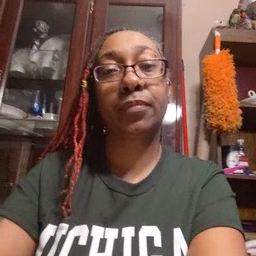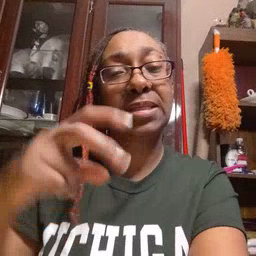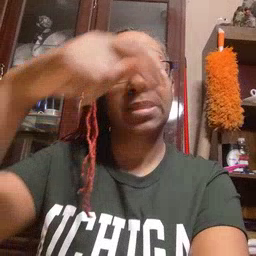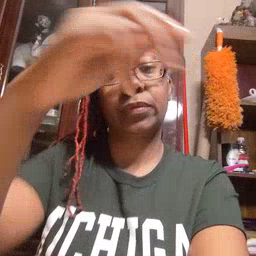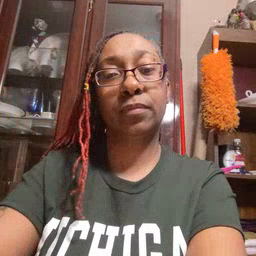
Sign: stairs